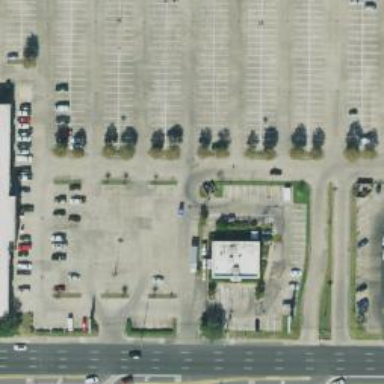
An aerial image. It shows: Parking space is available.